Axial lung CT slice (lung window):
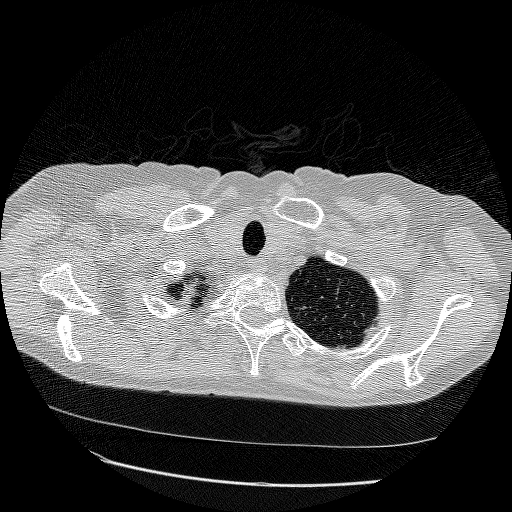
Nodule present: no